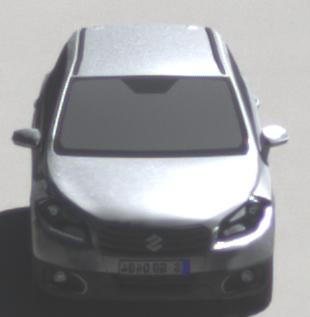
Make: Suzuki
Model: SX4 S-Cross 1.6
Detailed model: SX4 (II) S-Cross
Model produced from: 2013/10
Model produced until: 2015/08
Doors: 5
Color: white
Road condition: dry road
Daytime: midday
Contrast: high contrast